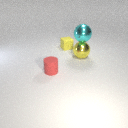
large yellow metal sphere below large cyan metal sphere